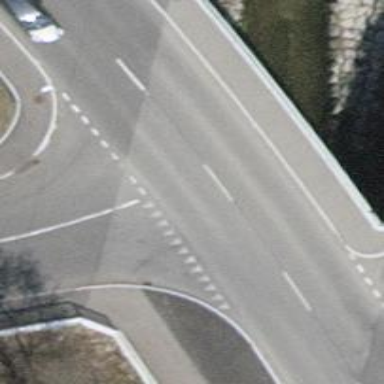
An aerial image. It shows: Bridge with asphalt tertiary road. The road has sidewalks on both sides.